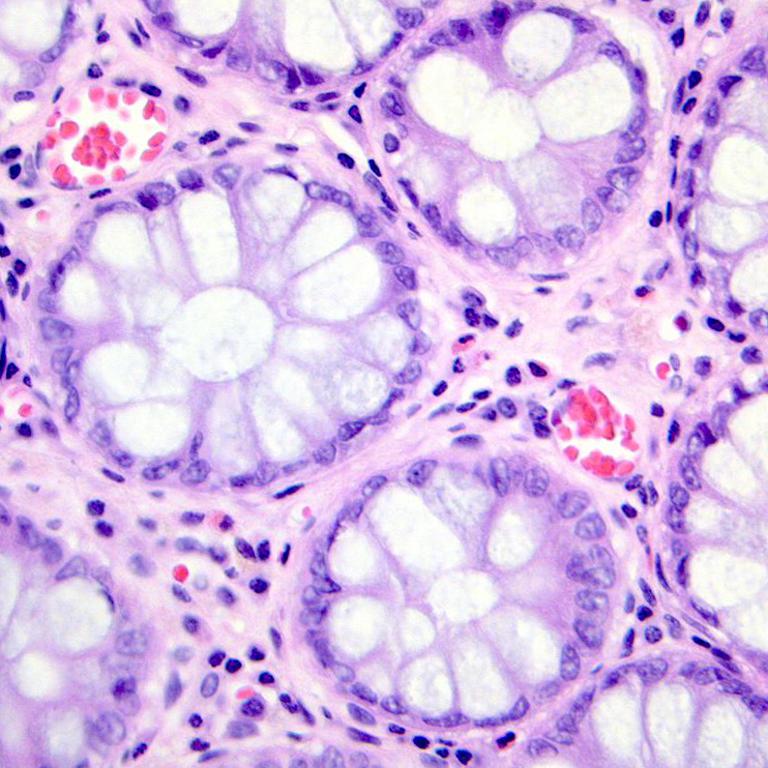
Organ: colon
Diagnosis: benign